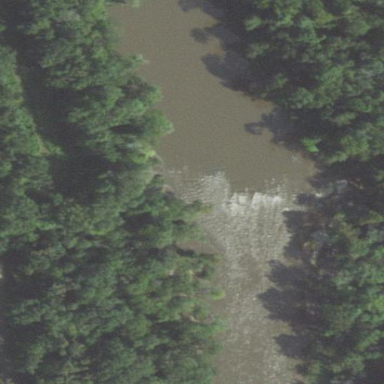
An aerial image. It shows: Rapid whitewater waterway with rapids.